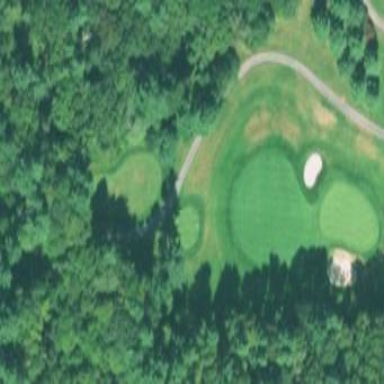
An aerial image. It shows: Area with grass used as rough in golf course.